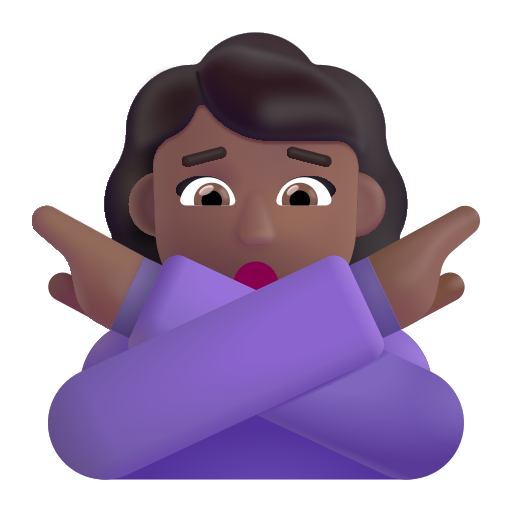
woman gesturing no color  dark